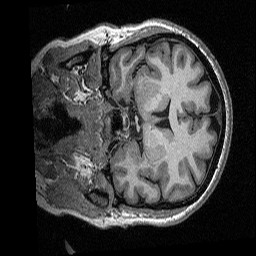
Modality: T1w
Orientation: coronal
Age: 40
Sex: female
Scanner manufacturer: siemens
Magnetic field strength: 3 T
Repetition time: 2.3 s
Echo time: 0.00298 s